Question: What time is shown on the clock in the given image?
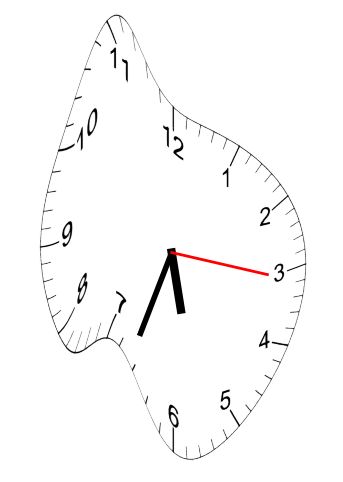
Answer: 05:33:16